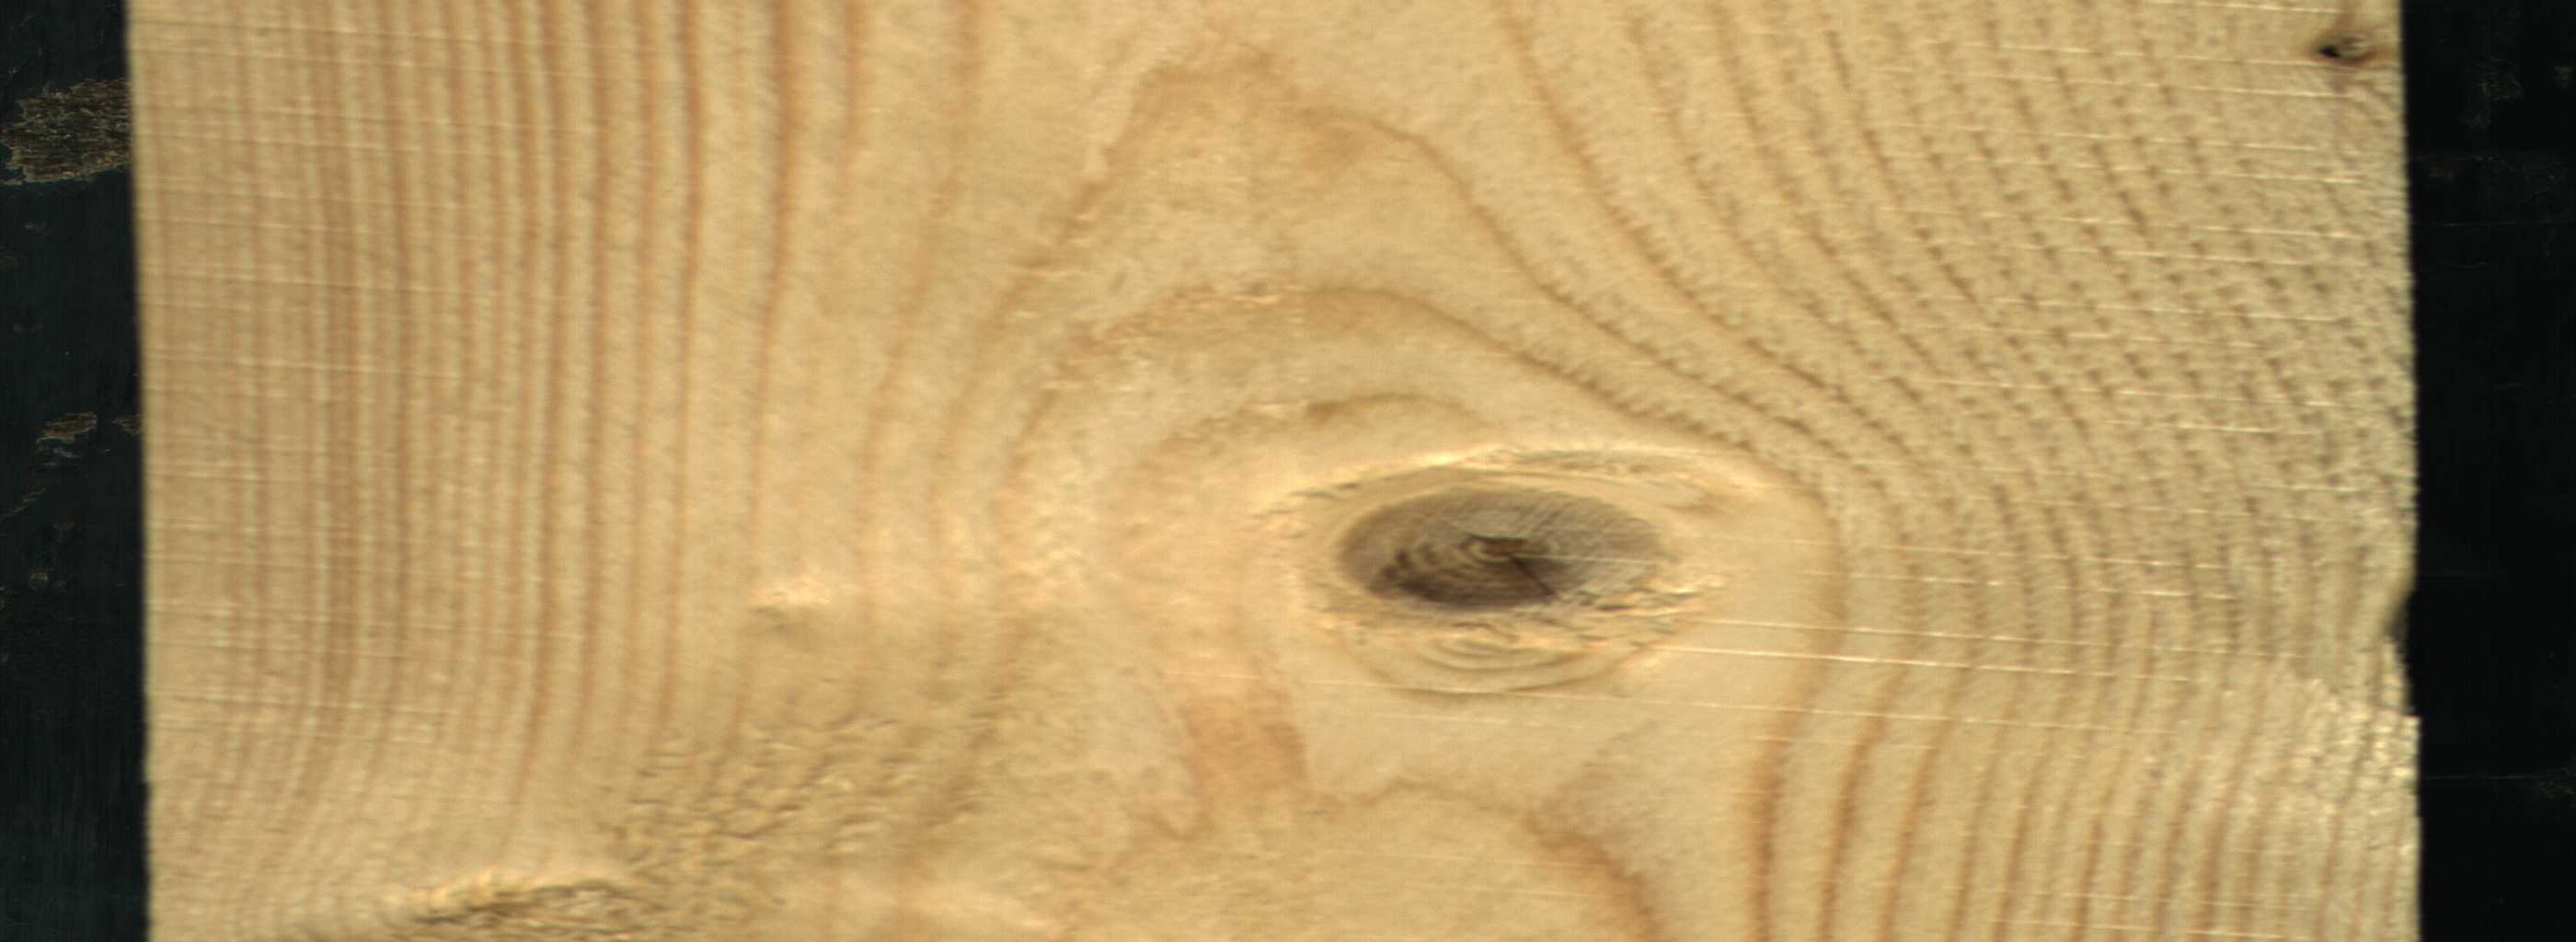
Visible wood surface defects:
Live_Knot
Live_Knot